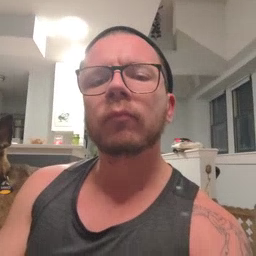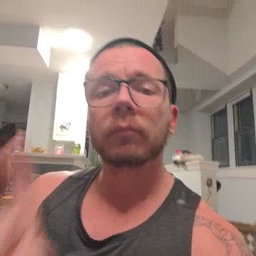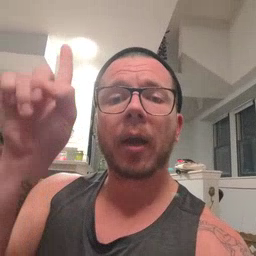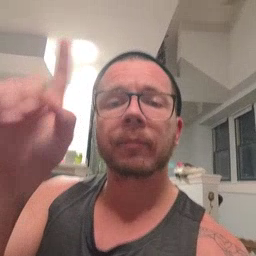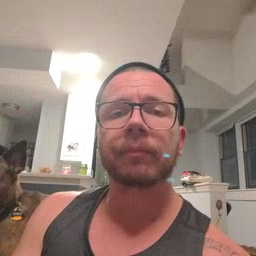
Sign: up